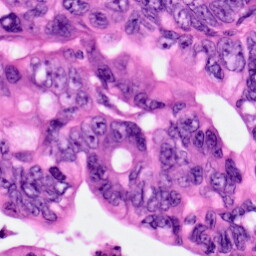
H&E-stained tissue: Pancreatic